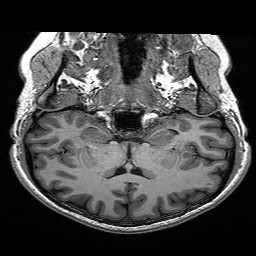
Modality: T1w
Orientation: sagittal